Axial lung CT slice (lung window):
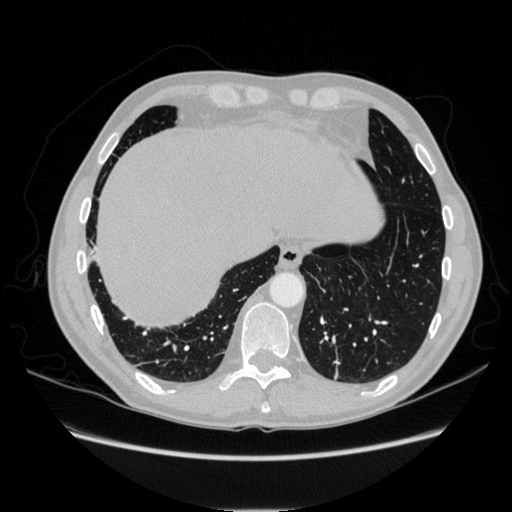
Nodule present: no